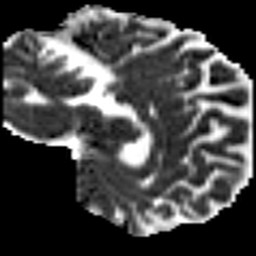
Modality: MD
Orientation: sagittal
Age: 48
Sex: male
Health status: healthy
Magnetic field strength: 3 T
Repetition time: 8.4 s
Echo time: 0.0926 s